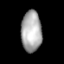
Tissue: lung
Cell type: Fibroblasts
Senescence score: 0.7153
Nuclear area (px): 821
Mean DAPI intensity: 170.368